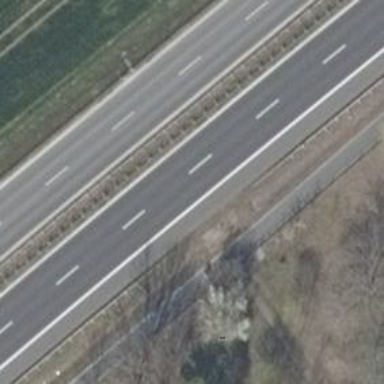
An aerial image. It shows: Asphalt road classified as primary highway. It is designated as motorroad.